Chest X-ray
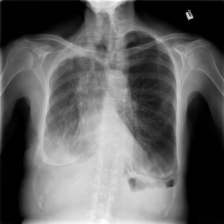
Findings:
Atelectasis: negative
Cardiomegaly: negative
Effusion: positive
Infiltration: negative
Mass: negative
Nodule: negative
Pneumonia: negative
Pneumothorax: positive
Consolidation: negative
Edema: negative
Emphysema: negative
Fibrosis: negative
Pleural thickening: negative
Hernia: negative